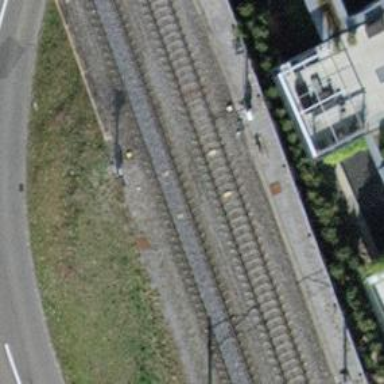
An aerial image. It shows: Railway signal.